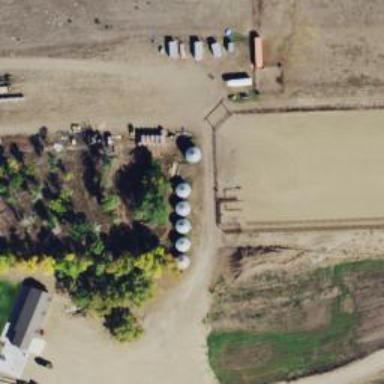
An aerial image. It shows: Silo.